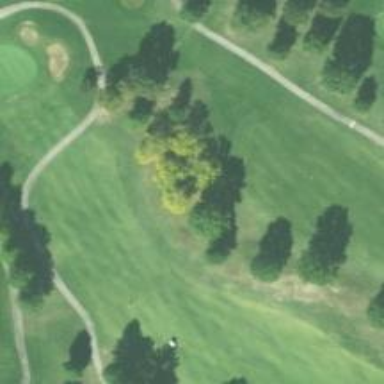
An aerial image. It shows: Golf fairway surrounded by grass.